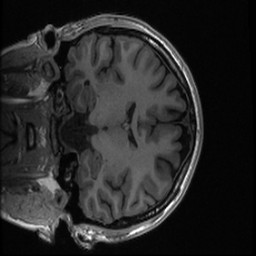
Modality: T1w
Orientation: coronal
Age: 18
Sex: female